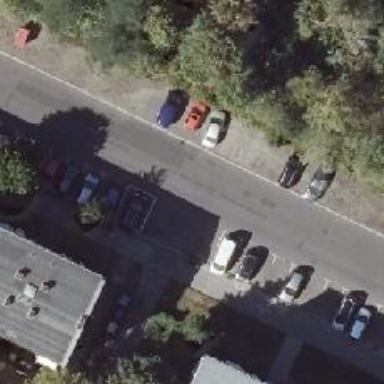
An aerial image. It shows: Residential road with asphalt surface. There is parking on the right lane and on the kerb side on the left.